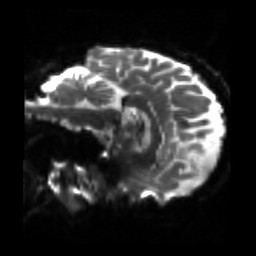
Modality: sbref
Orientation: sagittal
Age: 71
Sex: female
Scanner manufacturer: siemens
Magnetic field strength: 3 T
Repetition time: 4.71 s
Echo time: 0.0906 s